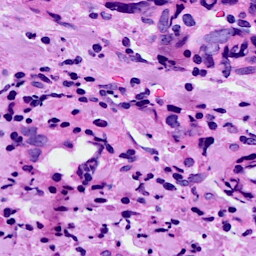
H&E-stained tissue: Breast